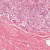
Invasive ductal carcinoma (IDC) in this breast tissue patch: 1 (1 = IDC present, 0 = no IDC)